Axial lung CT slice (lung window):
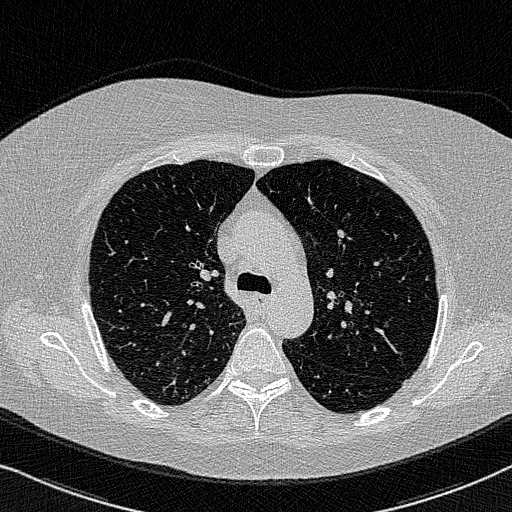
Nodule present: no